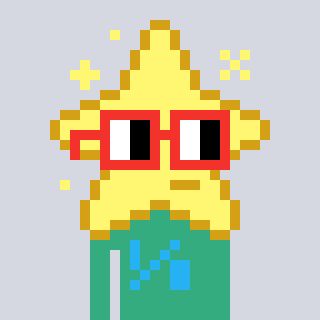
a pixel art character with square red glasses, a star-shaped head and a teal-colored body on a cool background